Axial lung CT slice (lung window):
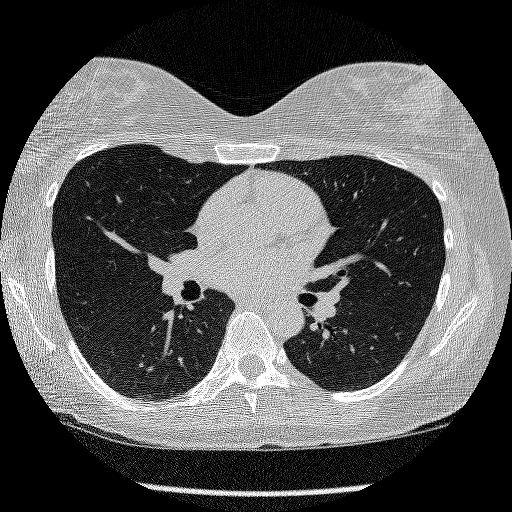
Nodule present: no